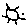
Label: sun